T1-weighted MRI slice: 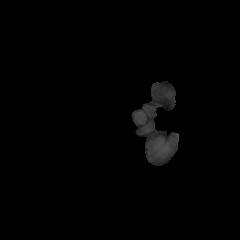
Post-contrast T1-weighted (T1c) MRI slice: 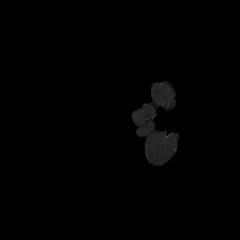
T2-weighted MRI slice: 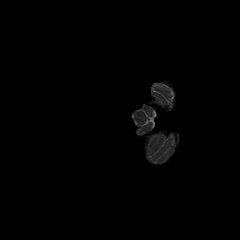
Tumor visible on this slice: no